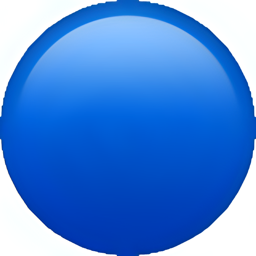
Name: large blue circle
Emoji: 🔵
Group: Symbols
Sub-group: geometric